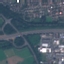
Land use / land cover: Highway